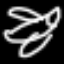
Label: airplane